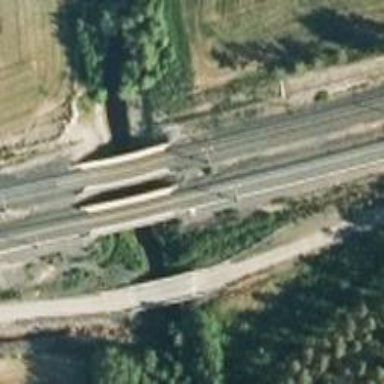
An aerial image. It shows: Bridge carrying railway with continuous electrified contact lines.